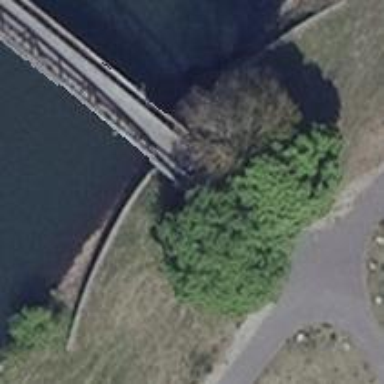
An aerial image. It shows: Footway bridge.